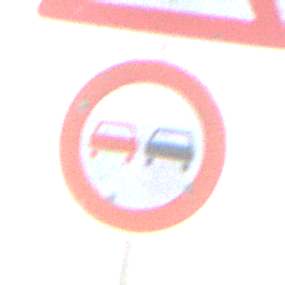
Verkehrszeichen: Ueberholverbot
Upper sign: AmphibienwanderungRechts
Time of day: SunriseSunset
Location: Outdoor (Nature)
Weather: Clear
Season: NotSpecified
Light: Natural